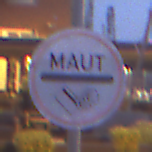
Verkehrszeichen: MautflichtigeStrecke
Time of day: Night
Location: Outdoor (Urban)
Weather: PartlyCloudy
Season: NotSpecified
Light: Artificial